Question: I am having a problem with my files. I have to refresh the page several times to get it to load. Often the Chrome debug tools show the file in red. This happens for every page.
Is there a way to track what the problem is? My error_log for Apache doesn't say anything.
The odd thing is that the included JS/CSS files are inside that file that is failing.

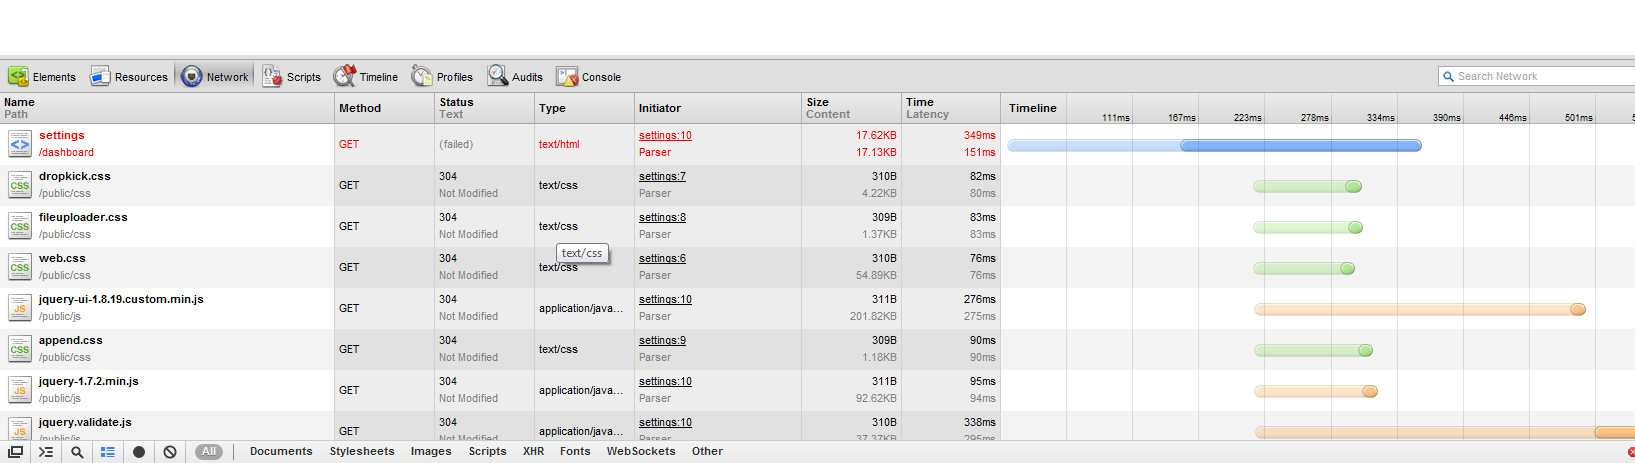
Answer: What does apache's access.log say? Status 200?
In general, not the easiest way to resolve such issues, but quite reliable one is to listen to network traffic actually coming from the webserver. You can use <URL> and think.
Overall, it looks like a webserver setup or internet connection issue to me.
Or could be a problem with your machine (running web browser): bad RAM or something.
Can you try it from another computer?
Chrome can make some bad jokes too: try restarting it just in case.